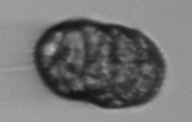
Label: Margalefidinium